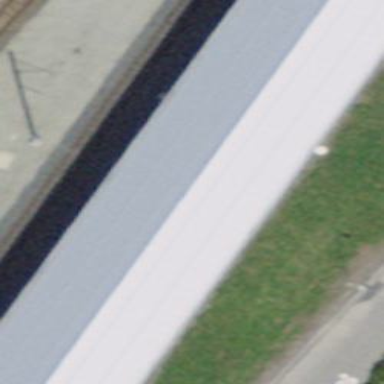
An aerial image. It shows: Transportation building.